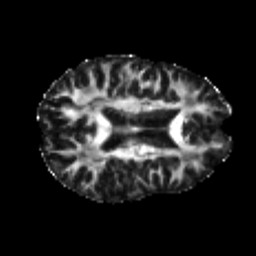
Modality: FA
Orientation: axial
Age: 23
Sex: female
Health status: healthy
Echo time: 0.074 s